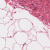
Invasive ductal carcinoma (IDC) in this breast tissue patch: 0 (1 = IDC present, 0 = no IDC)